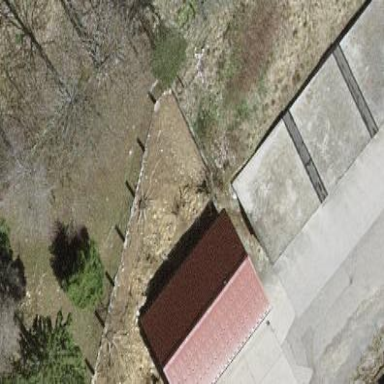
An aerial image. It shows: Group of garages.